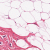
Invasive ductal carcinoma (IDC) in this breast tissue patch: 0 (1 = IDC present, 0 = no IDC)